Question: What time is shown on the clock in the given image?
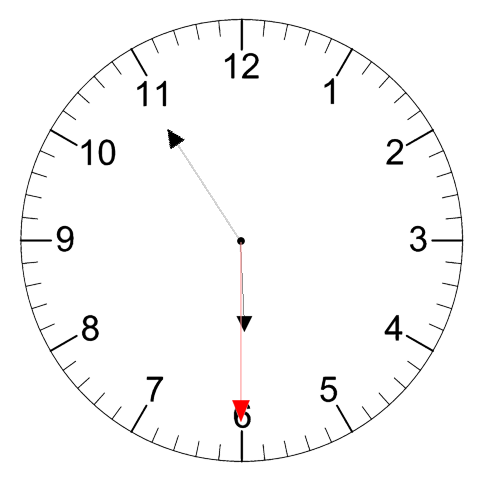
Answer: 05:54:30